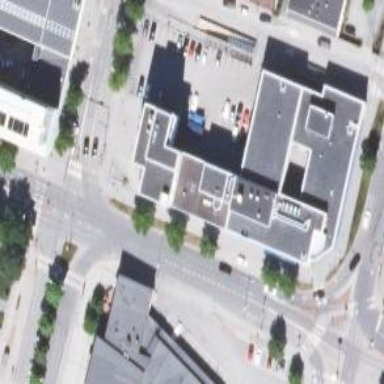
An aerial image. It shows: Pharmacy providing healthcare services.